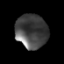
Tissue: prostate
Cell type: T cells
Senescence score: 0.3621
Nuclear area (px): 1058
Mean DAPI intensity: 72.094